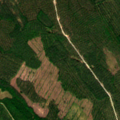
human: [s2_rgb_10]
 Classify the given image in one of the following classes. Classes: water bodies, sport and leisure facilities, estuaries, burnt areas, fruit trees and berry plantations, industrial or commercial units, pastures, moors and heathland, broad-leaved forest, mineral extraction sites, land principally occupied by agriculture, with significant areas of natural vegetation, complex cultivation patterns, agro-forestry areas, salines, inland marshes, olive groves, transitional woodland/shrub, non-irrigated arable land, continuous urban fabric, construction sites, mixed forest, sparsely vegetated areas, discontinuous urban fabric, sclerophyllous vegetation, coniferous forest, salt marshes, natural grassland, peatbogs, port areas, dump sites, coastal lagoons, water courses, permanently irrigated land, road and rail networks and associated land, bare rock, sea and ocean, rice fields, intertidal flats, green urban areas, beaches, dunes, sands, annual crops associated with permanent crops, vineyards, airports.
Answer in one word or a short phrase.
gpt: coniferous forest, mixed forest, transitional woodland/shrub